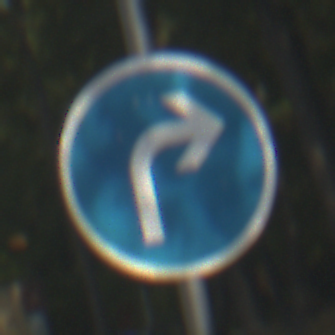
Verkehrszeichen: VorgeschriebeneFahrtrichtungRechts
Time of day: MorningAfternoon
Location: Outdoor (Suburban)
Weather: Clear
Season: NotSpecified
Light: Natural